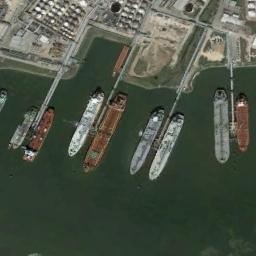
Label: ship